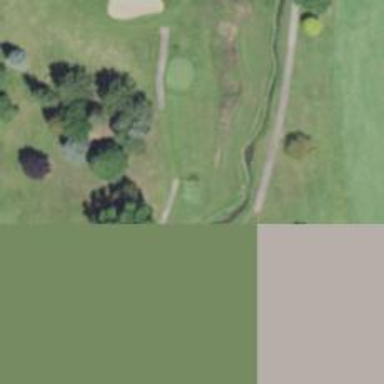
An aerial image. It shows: Golf tee on grassy land.